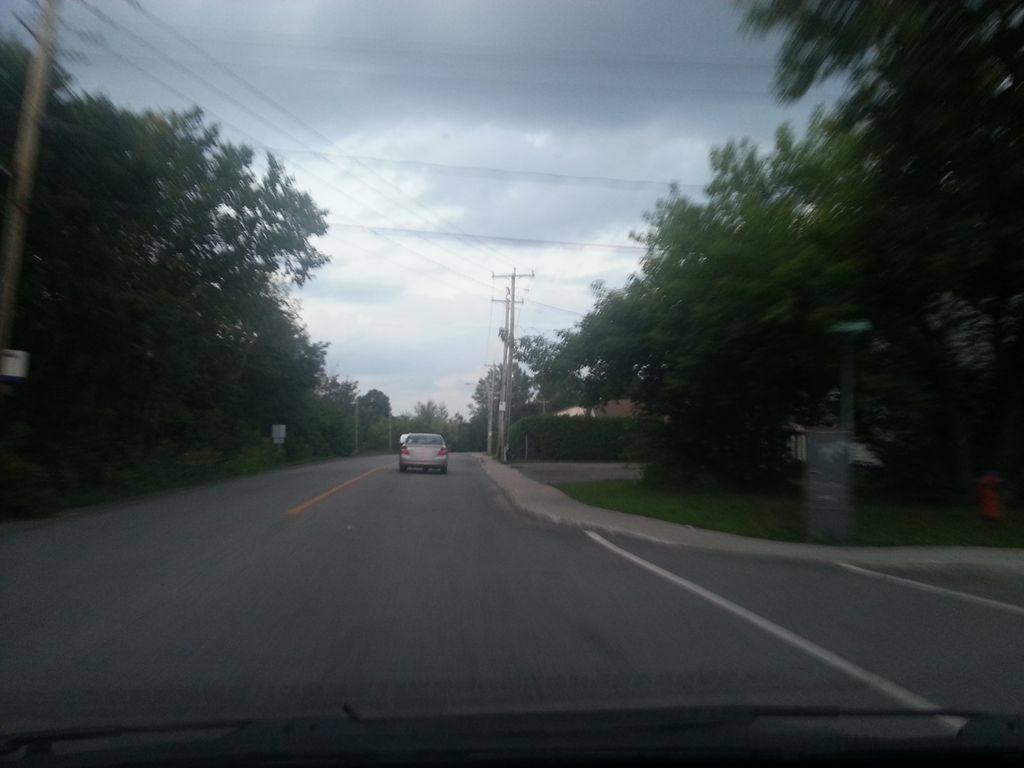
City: ottawa-gatineau